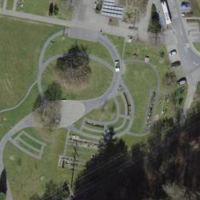
EUNIS habitat code: 55
Species observed at this site:
Silene dioica